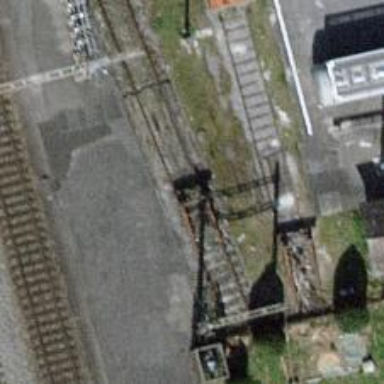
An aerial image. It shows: Railway buffer stop.